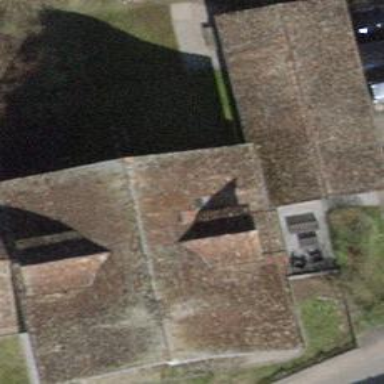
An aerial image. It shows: Terrace building.